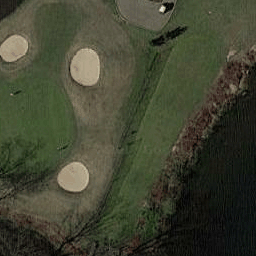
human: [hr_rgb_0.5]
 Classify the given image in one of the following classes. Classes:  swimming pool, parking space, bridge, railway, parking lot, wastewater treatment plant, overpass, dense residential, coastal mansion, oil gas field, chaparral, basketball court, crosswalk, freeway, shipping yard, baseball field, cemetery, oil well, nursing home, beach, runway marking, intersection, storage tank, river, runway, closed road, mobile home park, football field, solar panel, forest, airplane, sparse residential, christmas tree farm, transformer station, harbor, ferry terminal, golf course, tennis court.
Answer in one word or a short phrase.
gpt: golf course